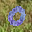
Label: 0